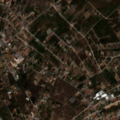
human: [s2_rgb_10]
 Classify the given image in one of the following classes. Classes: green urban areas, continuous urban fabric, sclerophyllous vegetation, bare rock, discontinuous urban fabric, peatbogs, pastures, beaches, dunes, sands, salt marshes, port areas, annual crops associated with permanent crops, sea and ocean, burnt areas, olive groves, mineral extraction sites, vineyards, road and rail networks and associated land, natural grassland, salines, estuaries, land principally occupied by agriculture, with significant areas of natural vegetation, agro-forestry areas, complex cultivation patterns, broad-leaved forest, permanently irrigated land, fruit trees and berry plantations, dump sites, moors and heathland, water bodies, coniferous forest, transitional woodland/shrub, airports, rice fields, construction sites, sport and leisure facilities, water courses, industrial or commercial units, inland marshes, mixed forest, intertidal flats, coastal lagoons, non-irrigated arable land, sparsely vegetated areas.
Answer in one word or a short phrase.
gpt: continuous urban fabric